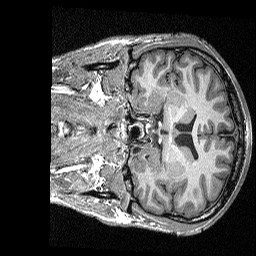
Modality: T1map
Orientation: coronal